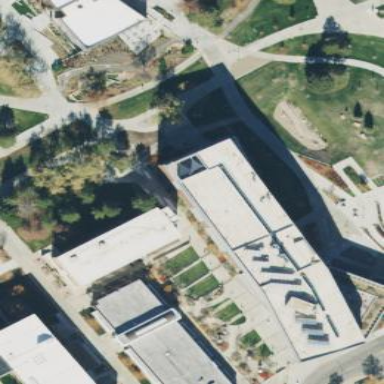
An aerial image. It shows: University building.